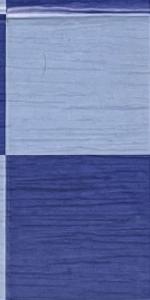
Label: Empty